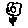
Label: flower